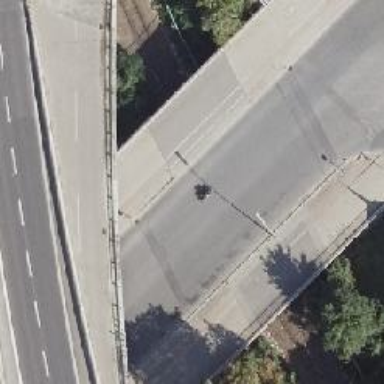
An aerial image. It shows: Tertiary road on asphalt surface passing over bridge. There is cycle track on the right side and separate sidewalks on both sides.